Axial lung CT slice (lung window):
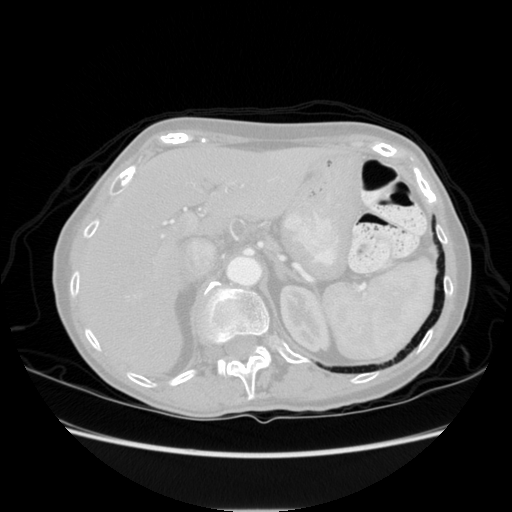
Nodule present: no